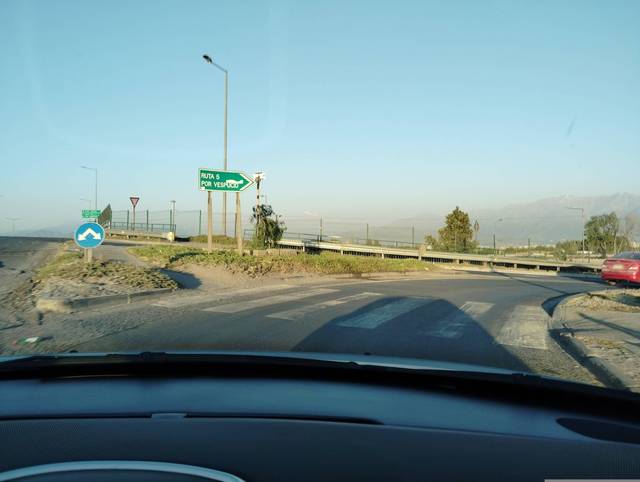
Region: Chile
Coordinates: -33.515, -70.719